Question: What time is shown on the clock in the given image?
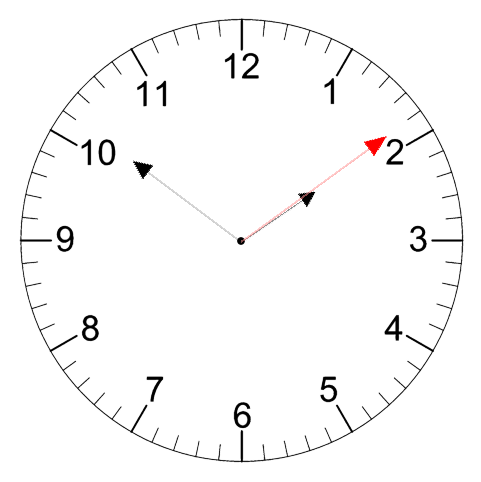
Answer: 01:51:09